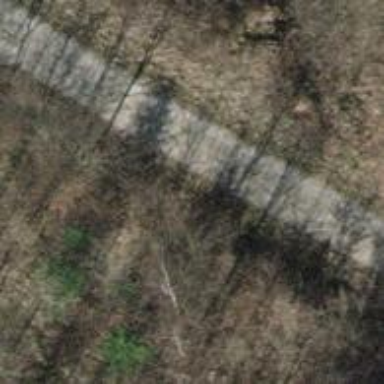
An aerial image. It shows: Track with compacted grade 2 surface.